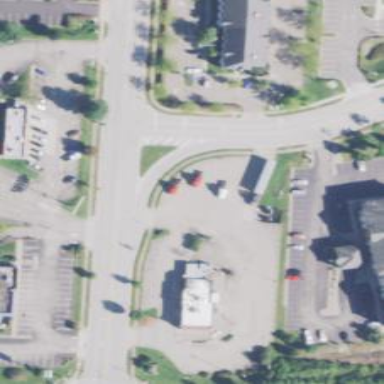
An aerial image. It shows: Parking area with surface.